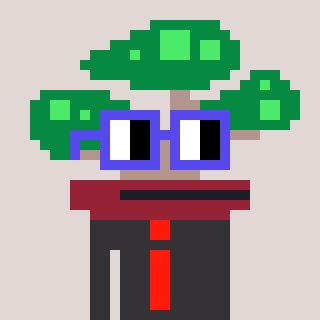
a pixel art character with square blue glasses, a bonsai-shaped head and a grayscale-colored body on a warm background